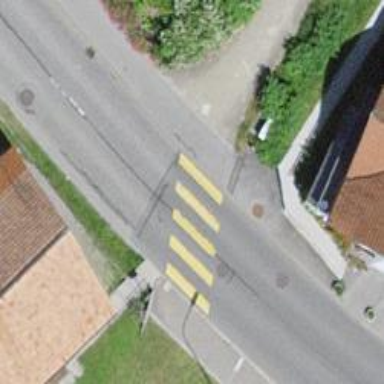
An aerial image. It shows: Crossing road.